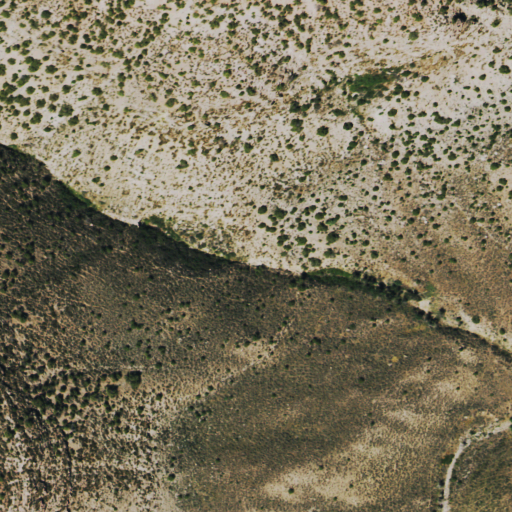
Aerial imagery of valley in Colorado named Bobcat Draw containing shrub and evergreen forest